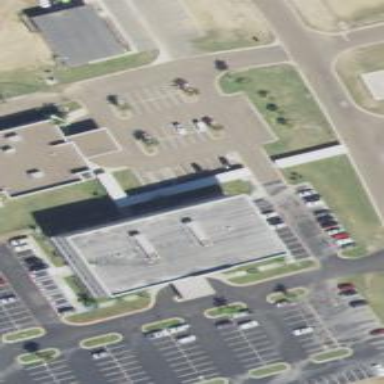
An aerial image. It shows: Hospital providing healthcare services.